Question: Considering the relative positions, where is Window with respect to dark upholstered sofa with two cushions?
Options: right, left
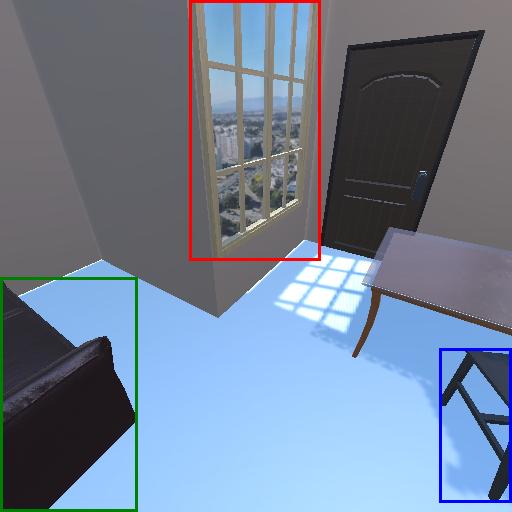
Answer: right